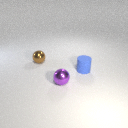
small purple metal sphere in front of small brown metal sphere